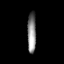
Tissue: prostate
Cell type: Epithelial cells
Senescence score: 0.3283
Nuclear area (px): 346
Mean DAPI intensity: 135.829